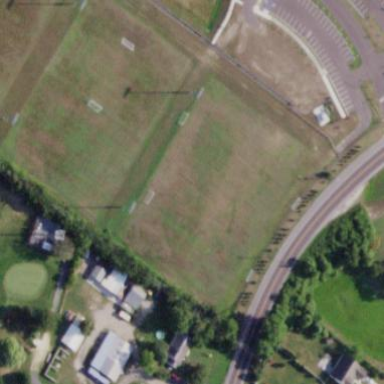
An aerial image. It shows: Soccer pitch for outdoor sports and leisure activities.